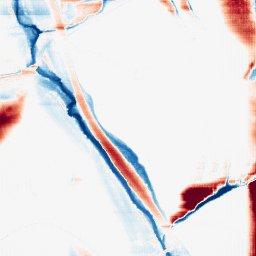
Category: morphological
Decomposition family: morphological_rect
Decomposition parameters: operation: average
width: 50
height: 3
Upsampling method: fft_zeropad
Upsampling parameters: scale: 4
Upsampling scale: 4